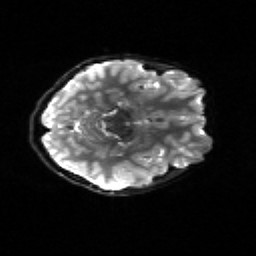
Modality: sbref
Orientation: axial
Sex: female
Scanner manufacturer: siemens
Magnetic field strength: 3 T
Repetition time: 5 s
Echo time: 0.071 s